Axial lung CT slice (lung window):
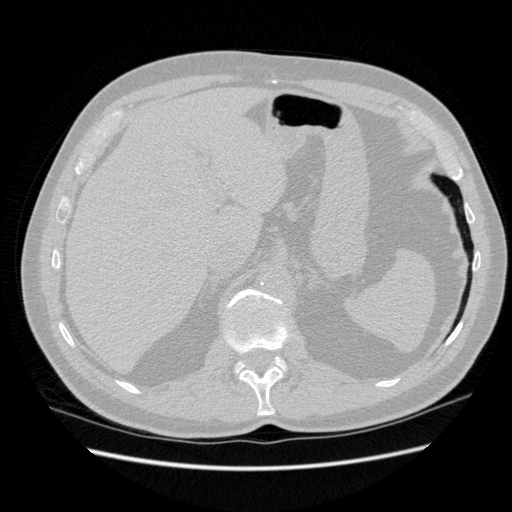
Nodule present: no